Field crop: tomato
Growth stage: 2
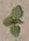
Species: solanum